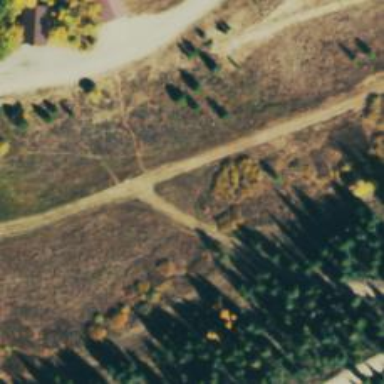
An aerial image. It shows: Nordic skiing trail groomed for classic and skating techniques.